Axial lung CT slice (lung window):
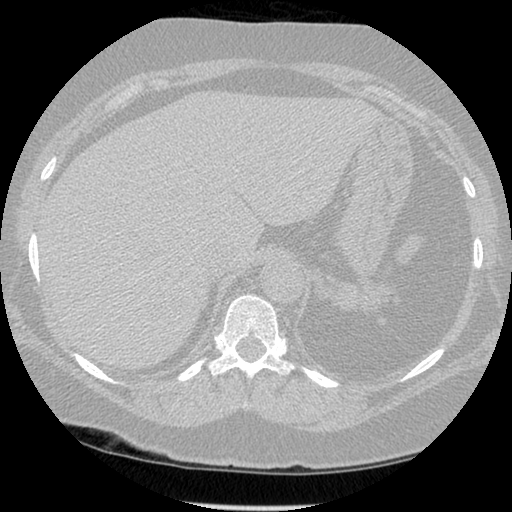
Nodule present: no